Field crop: maize
Growth stage: 2
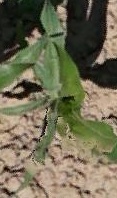
Species: maize